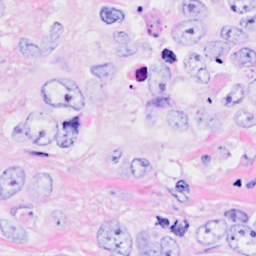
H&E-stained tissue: Breast